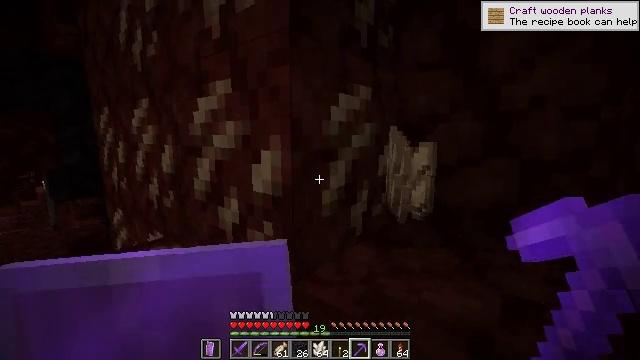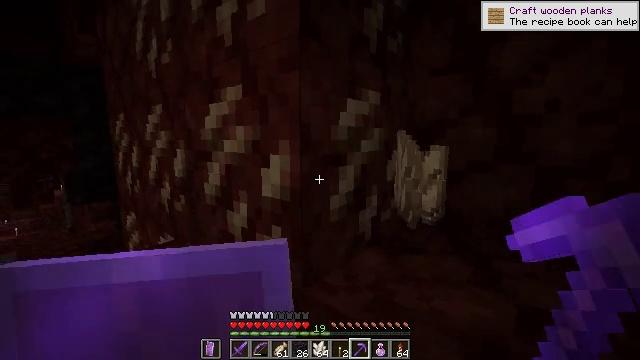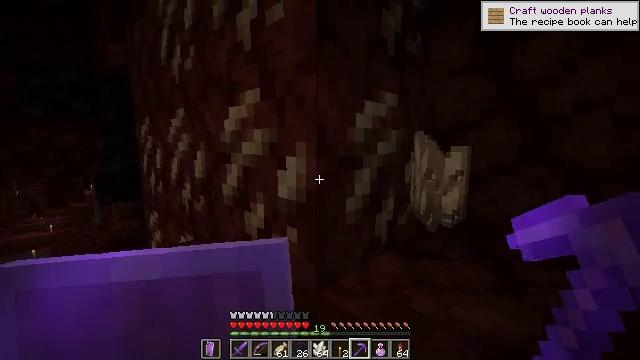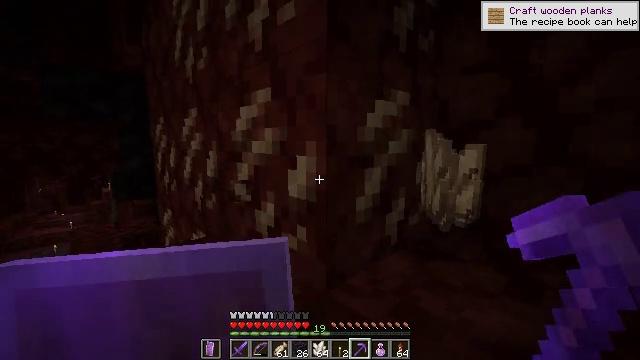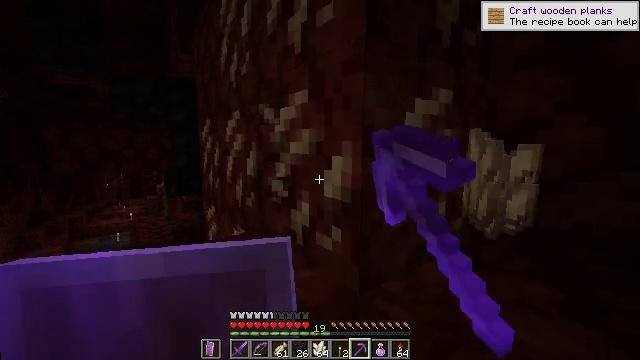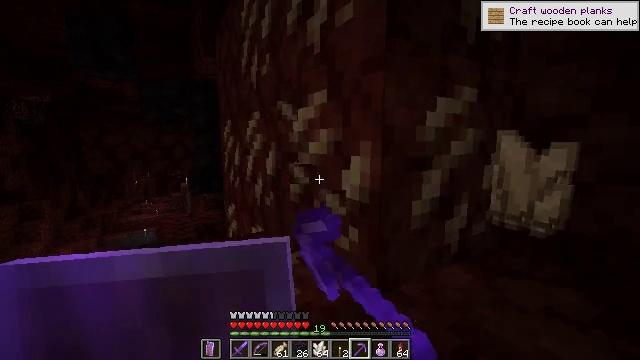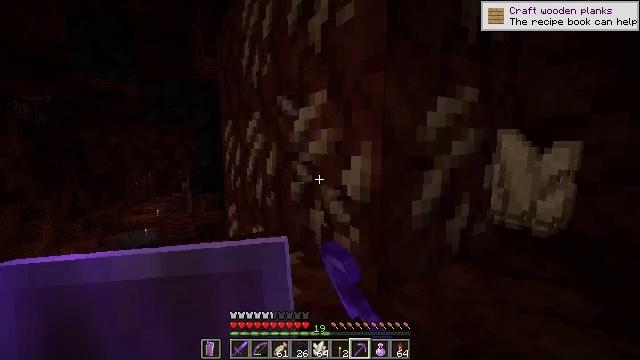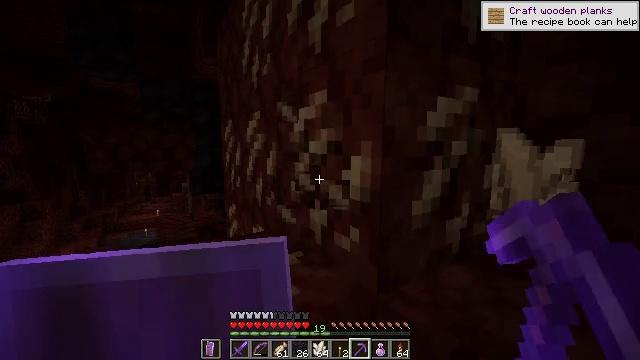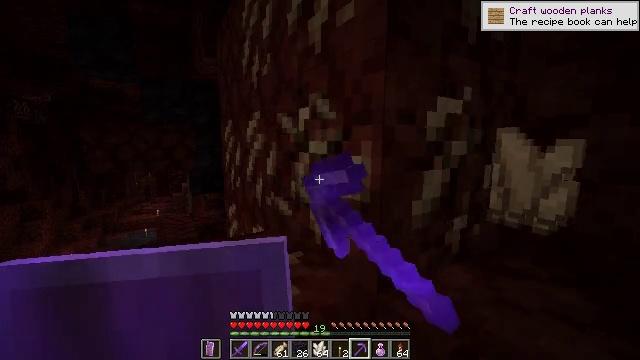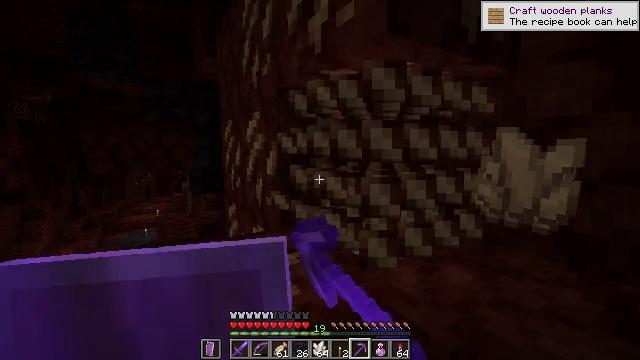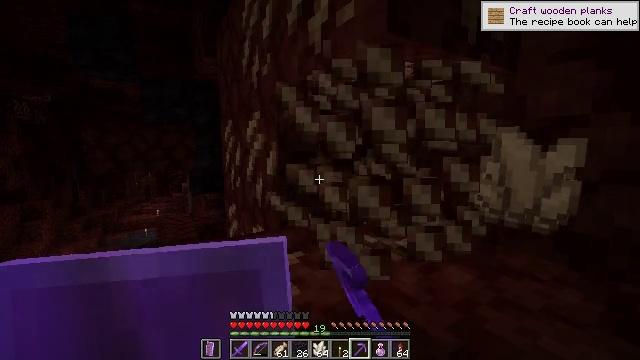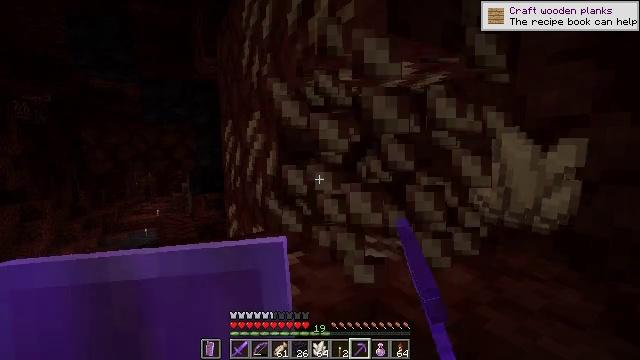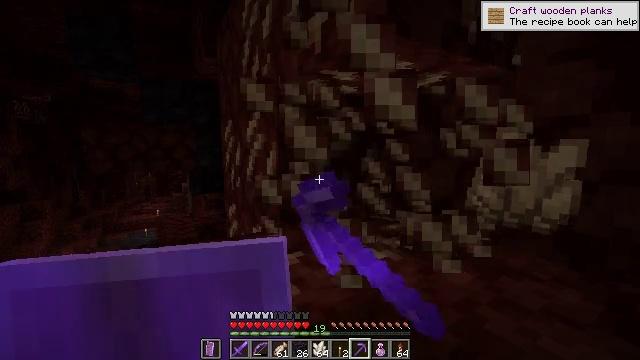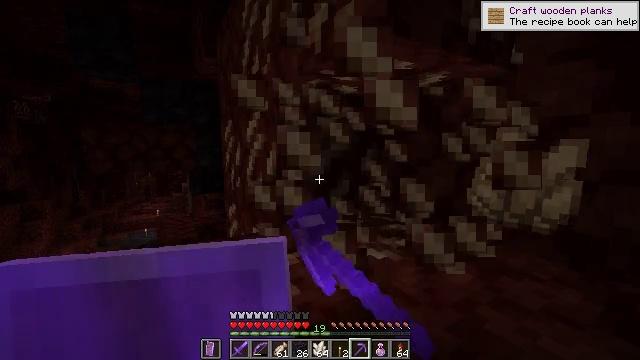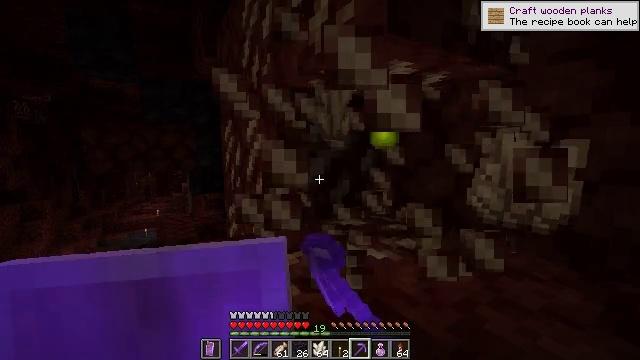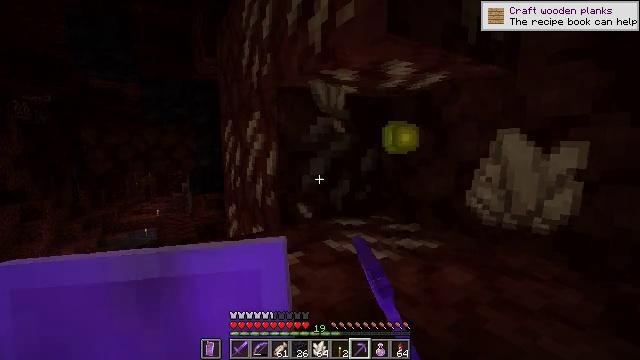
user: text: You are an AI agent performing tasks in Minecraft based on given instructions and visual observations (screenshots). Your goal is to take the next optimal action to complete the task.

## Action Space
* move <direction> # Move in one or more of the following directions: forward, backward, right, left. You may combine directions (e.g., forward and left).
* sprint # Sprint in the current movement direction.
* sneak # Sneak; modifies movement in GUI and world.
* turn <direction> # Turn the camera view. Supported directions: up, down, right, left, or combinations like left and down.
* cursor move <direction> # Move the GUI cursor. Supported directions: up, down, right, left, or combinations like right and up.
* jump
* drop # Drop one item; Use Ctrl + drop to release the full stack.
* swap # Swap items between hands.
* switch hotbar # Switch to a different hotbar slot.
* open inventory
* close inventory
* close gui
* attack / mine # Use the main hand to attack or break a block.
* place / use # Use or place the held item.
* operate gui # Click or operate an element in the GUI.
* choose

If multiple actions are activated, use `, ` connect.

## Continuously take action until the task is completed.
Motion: motion action
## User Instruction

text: Extract nether quartz by breaking the ore.
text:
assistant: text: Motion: turn left and up
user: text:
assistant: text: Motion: turn left
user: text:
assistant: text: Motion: turn left, attack / mine
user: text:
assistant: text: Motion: turn left, attack / mine
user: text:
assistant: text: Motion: turn left, attack / mine
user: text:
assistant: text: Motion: attack / mine
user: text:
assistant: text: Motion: attack / mine
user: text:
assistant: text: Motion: attack / mine
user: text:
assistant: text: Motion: attack / mine
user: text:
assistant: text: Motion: attack / mine
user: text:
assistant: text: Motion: attack / mine
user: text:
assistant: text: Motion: no_op
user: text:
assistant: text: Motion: no_op
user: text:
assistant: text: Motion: no_op
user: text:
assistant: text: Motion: no_op
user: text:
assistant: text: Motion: no_op
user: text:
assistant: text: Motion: turn left and down
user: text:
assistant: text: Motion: turn left and down
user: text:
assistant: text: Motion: turn left and down
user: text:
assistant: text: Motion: turn down
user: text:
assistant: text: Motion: no_op
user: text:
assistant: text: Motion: no_op
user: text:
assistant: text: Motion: attack / mine
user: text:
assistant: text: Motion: attack / mine
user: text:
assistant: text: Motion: attack / mine
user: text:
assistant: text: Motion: attack / mine
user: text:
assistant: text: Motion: attack / mine
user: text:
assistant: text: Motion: attack / mine
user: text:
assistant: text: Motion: attack / mine
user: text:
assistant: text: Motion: attack / mine